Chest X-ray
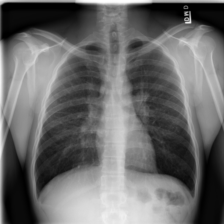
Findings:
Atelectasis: negative
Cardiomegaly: negative
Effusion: negative
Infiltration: negative
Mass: negative
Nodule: negative
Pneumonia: negative
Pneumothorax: negative
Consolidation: negative
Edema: negative
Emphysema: negative
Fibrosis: negative
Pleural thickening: negative
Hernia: negative